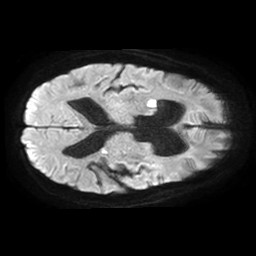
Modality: TRACE
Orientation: axial
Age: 76
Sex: female
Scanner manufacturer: philips
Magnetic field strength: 1.5 T
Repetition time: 3.902 s
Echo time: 0.07144 s